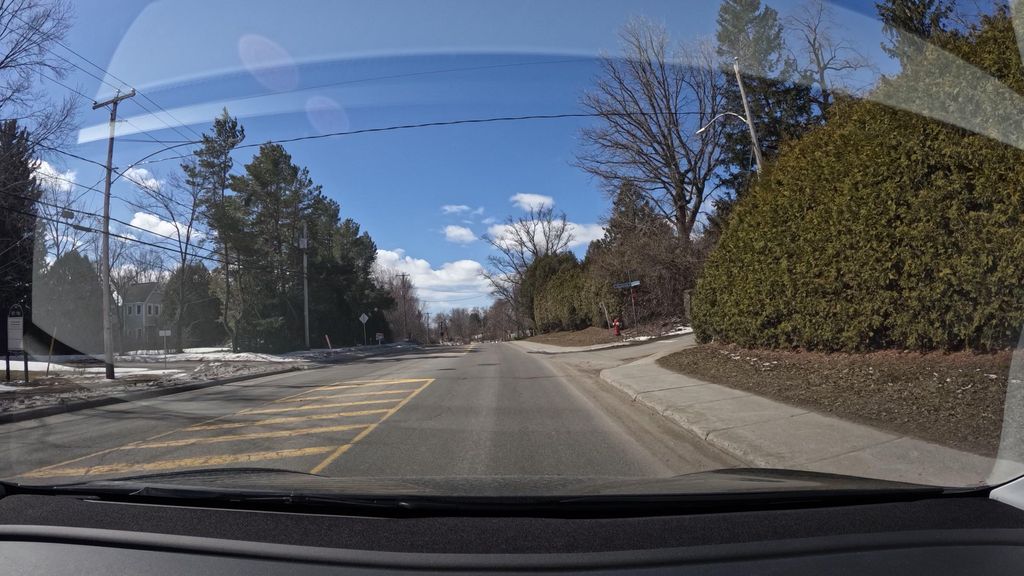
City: montreal